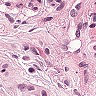
Metastatic tissue present: yes